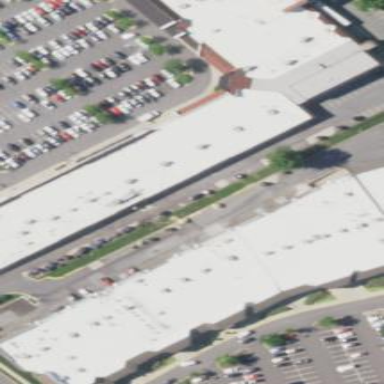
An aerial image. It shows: Commercial building.